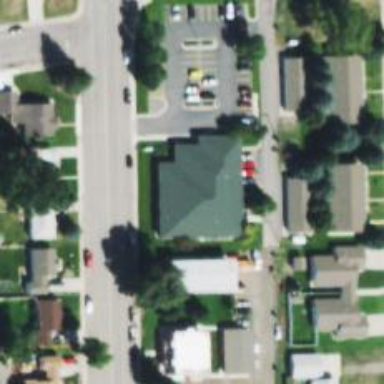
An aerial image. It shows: Healthcare clinic.